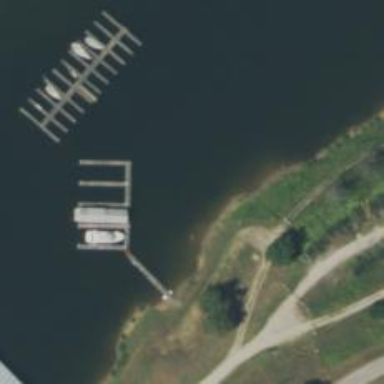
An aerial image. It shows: Man-made pier.